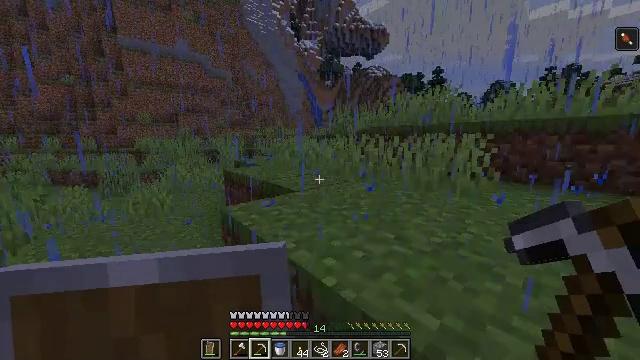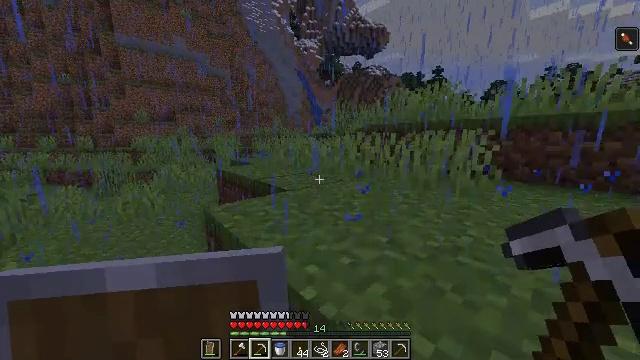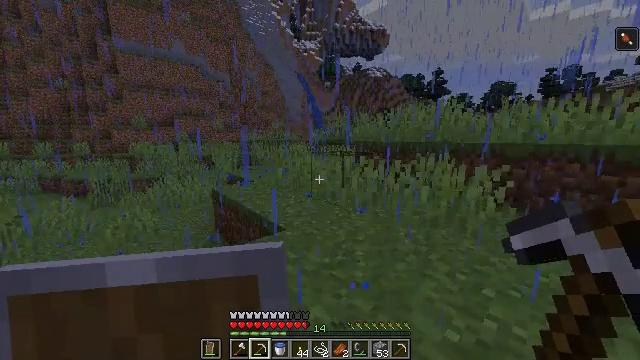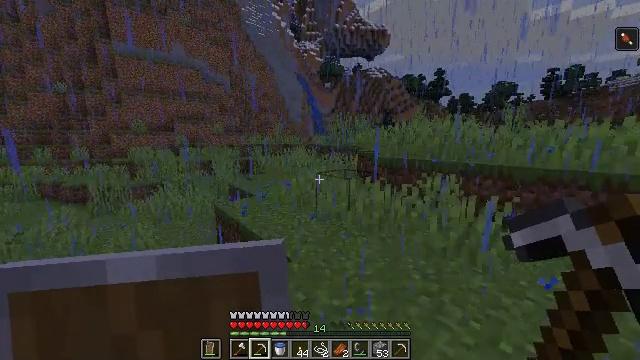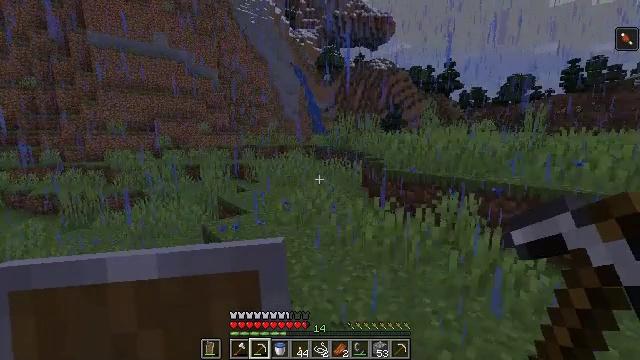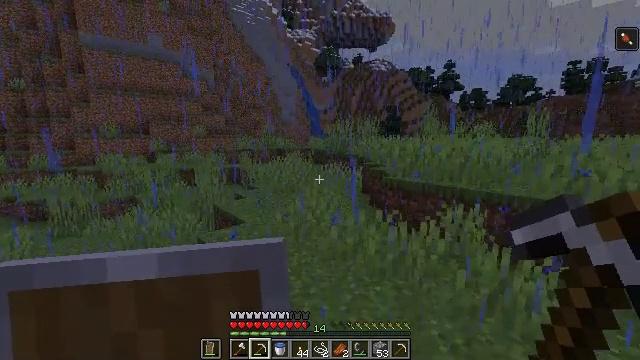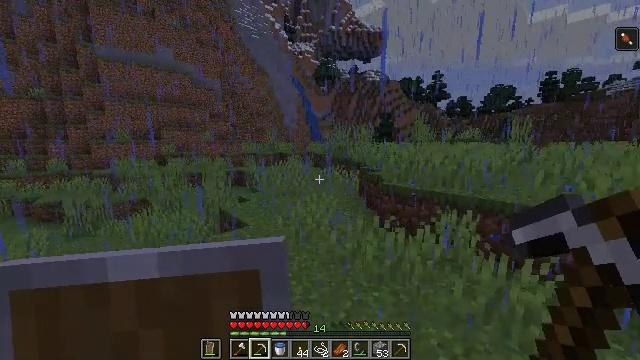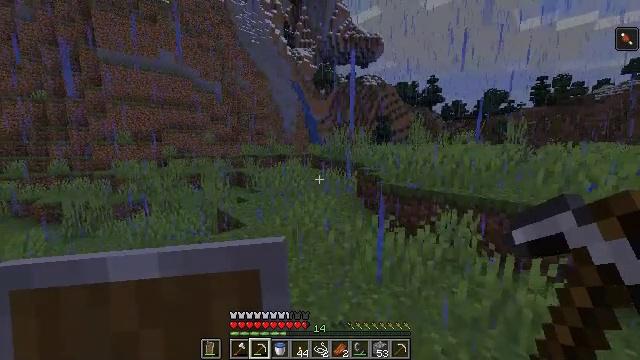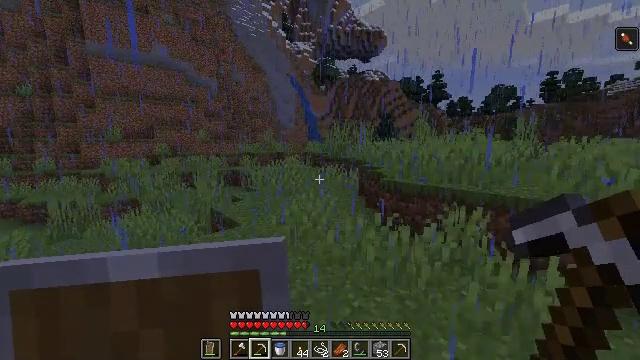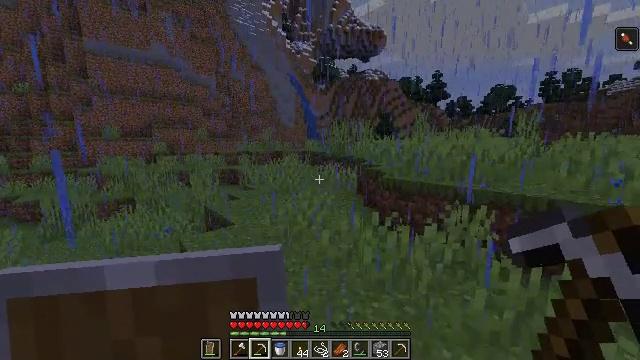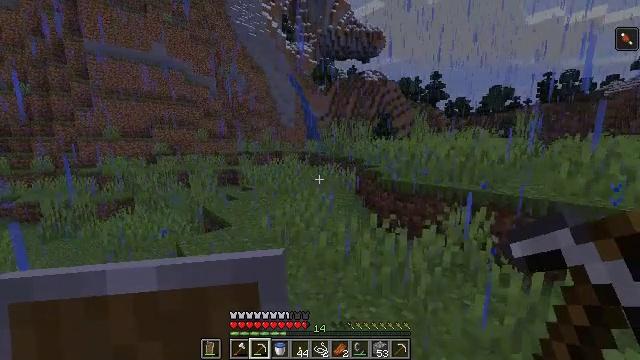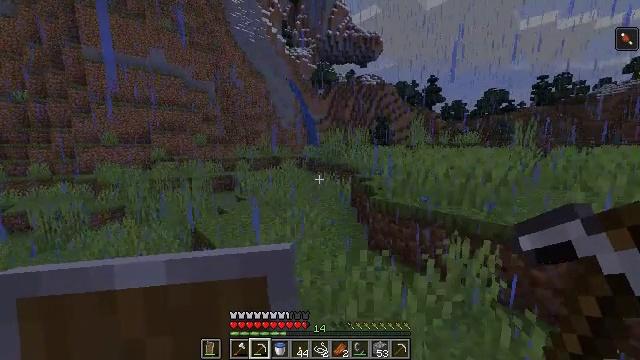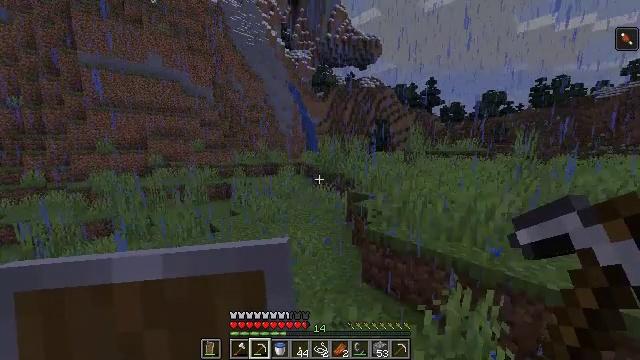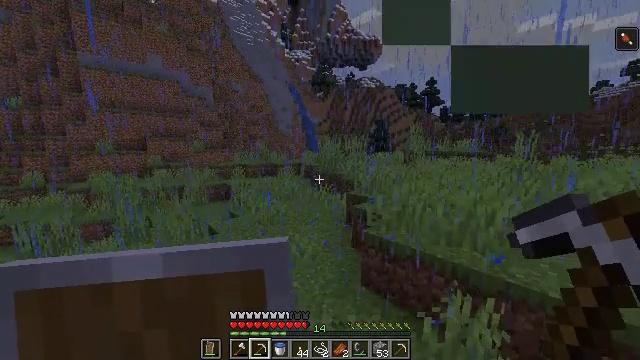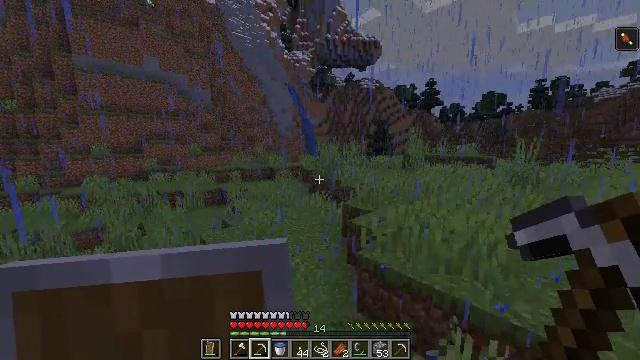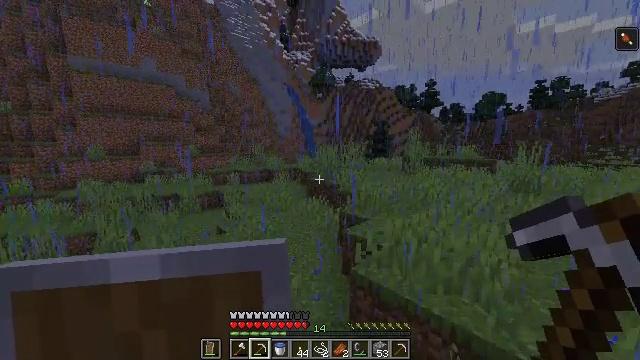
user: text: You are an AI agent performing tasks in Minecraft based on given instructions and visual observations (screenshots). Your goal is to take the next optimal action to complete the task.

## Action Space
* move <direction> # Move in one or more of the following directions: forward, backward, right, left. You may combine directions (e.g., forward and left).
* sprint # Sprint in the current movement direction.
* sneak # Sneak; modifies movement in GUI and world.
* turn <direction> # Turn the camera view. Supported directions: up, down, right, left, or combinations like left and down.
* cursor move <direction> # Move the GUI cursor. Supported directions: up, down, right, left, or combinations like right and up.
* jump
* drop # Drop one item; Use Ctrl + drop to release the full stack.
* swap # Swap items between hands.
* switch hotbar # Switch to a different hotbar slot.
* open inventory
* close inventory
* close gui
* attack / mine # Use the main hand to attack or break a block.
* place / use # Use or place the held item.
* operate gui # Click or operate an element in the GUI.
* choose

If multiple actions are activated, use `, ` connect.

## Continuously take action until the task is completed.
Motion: motion action
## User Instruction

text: Mine the yellow bed to pick it up.
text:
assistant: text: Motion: move forward and move right, sprint, jump
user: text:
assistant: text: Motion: move forward and move right, sprint, jump
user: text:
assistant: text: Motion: move forward and move right, sprint, jump
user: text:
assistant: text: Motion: move forward and move right, sprint, jump
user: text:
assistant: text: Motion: move forward and move right, sprint, jump
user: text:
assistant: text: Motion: move forward and move right, sprint, jump
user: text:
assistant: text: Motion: move forward and move right, sprint, jump
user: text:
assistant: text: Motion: move forward and move right, sprint, jump
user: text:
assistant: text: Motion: move forward and move right, sprint, jump
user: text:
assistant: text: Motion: move forward and move right, sprint, jump
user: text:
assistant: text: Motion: move forward and move right, sprint, jump
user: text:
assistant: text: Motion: move forward and move right, sprint, jump
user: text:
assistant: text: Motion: move forward and move right, sprint, jump
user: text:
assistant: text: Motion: move forward and move right, sprint, jump
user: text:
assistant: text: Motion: move forward and move right, sprint, jump
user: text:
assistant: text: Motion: move forward and move right, sprint, jump
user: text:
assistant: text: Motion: move forward and move right, sprint, jump
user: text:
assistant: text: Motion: move forward and move right, sprint, jump
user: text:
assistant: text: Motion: move forward and move right, sprint, jump
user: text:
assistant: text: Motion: move forward and move right, sprint, turn right, jump
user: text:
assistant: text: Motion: move forward and move right, sprint, turn right, jump
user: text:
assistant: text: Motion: move forward and move right, sprint, turn right, jump
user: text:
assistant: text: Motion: move forward and move right, sprint, turn right and down, jump
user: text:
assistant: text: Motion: move forward and move right, sprint, turn right and down, jump
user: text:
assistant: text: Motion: move forward and move right, sprint, turn right and down, jump
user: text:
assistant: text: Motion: move forward and move right, sprint, turn right, jump
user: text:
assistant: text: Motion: move forward and move right, sprint, turn right, jump
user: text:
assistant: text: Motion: move forward and move right, sprint, turn right, jump
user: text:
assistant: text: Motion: move forward and move right, sprint, turn right, jump
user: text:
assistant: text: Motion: move forward and move right, sprint, turn right, jump